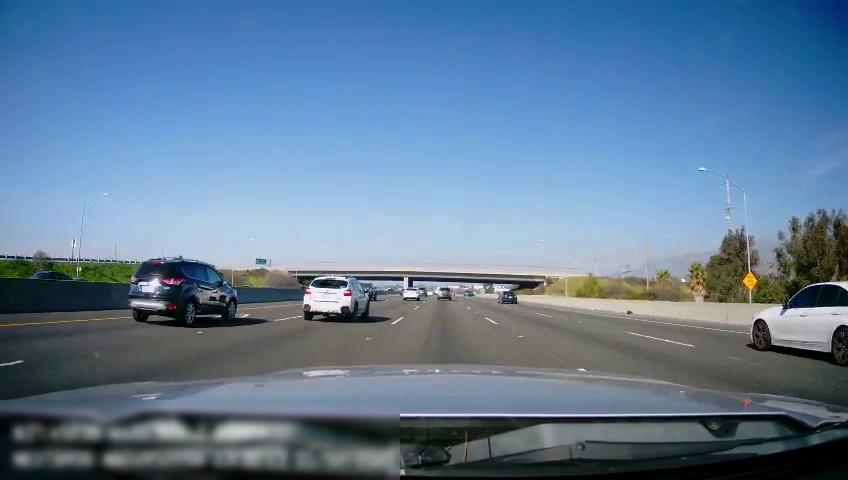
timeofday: Day
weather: Sunny
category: Drivable Space
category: Vehicles | Car
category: Vehicles | Car
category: Vehicles | SUV
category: Vehicles | Car
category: Vehicles | SUV
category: Vehicles | Truck
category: Vehicles | SUV
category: Vehicles | SUV
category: Vehicles | Car
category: Lanes | Current Lane
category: Lanes | Current Lane
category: Lanes | Alternate Lane
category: Lanes | Alternate Lane
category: Lanes | Alternate Lane
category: Lanes | Alternate Lane
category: Traffic | Signs
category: Traffic | Signs